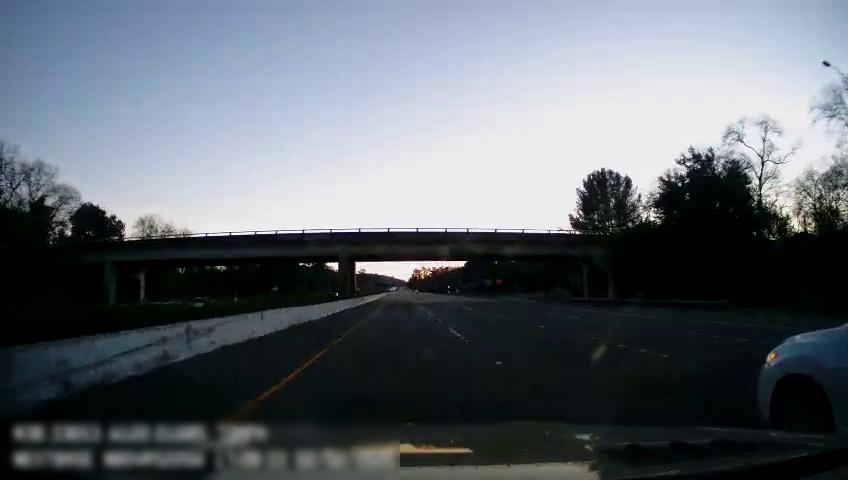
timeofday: Day
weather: Cloudy
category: Drivable Space
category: Vehicles | SUV
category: Lanes | Current Lane
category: Lanes | Current Lane
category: Lanes | Alternate Lane
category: Lanes | Alternate Lane
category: Lanes | Alternate Lane